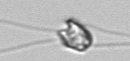
Label: flagellate_morphotype1